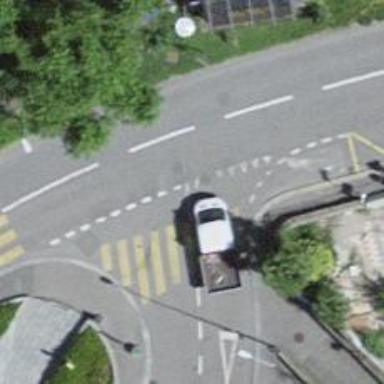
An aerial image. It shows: Road crossing with traffic signals.